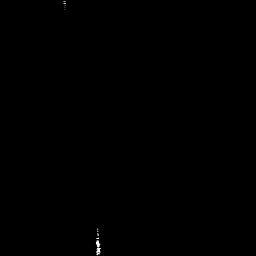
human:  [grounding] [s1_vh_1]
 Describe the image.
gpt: In the satellite image, there is  <ref>1 small ship </ref> <box>[[35, 87, 41, 99, 0]]</box> located at bottom.